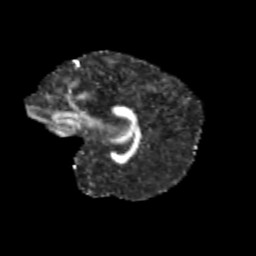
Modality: FA
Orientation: sagittal
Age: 11
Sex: female
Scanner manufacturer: siemens
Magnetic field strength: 3 T
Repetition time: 3.8 s
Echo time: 0.07 s